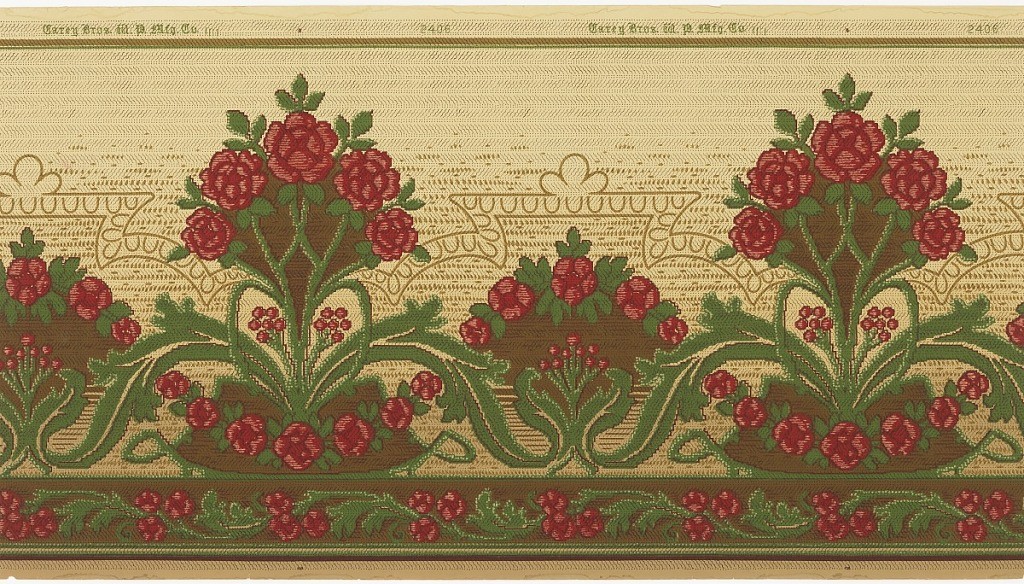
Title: Frieze
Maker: Carey Bros. W.P. Mfg. Co., Philadelphia, Pennsylvania, founded 1882
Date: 1905–1915
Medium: Machine-printed paper
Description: Tall bouquet of red flowers alternating with shorter bouquet. Printed on a tan ground that gets progressively darker towards the bottom. Band of red floral and foliage swag across bottom edge. Printed in red, green and tan on tan ground.